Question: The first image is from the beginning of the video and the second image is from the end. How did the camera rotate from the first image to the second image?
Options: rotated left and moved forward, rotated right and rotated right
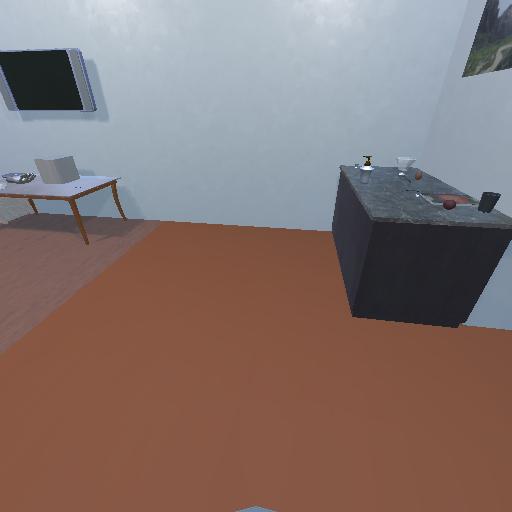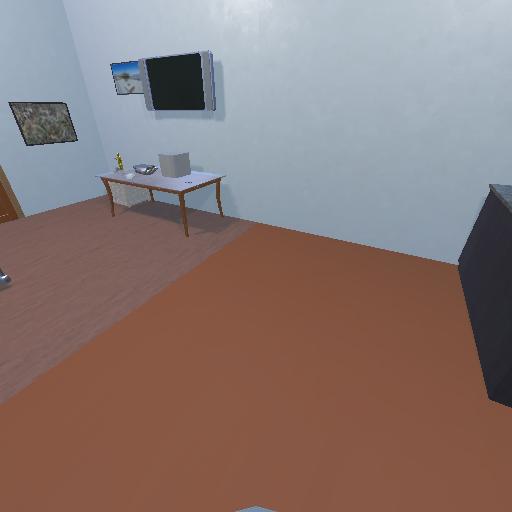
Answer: rotated left and moved forward